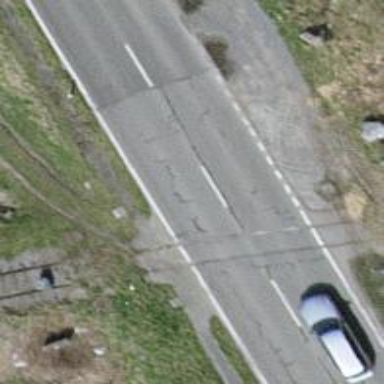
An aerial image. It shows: Primary highway with asphalt surface and dedicated lane for cycling on the left.